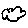
Label: cloud